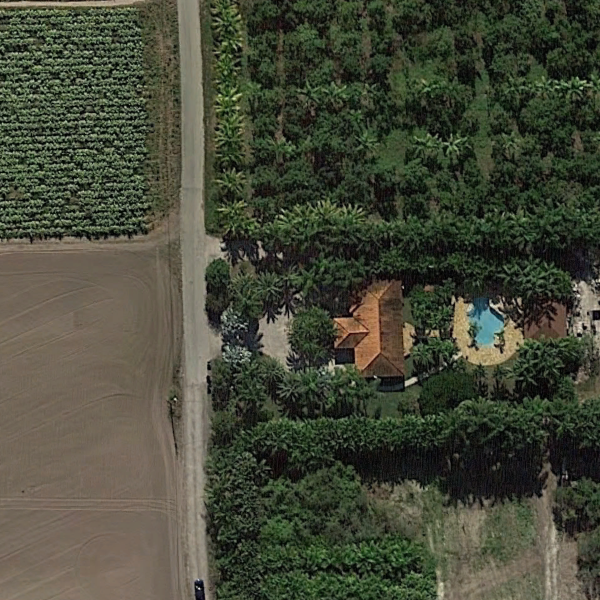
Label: SparseResidential